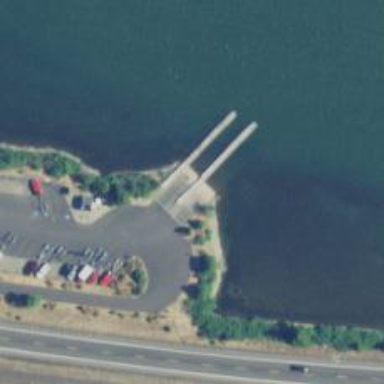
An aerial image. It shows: Slipway on leisure land.